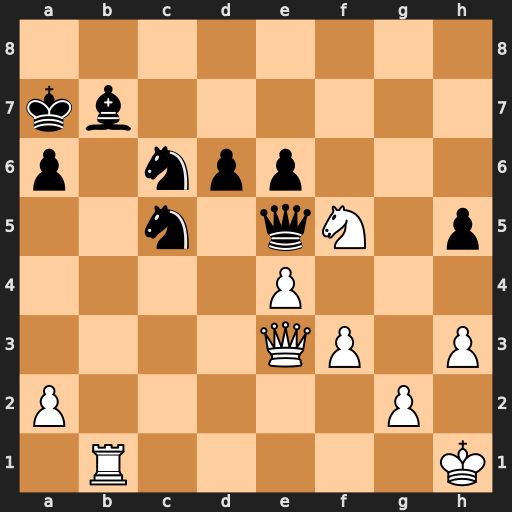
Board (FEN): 8/kb6/p1npp3/2n1qN1p/4P3/4QP1P/P5P1/1R5K
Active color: w
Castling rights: -
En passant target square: -
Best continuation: f4 Qf6 Nxd6 Qd4 Qxd4